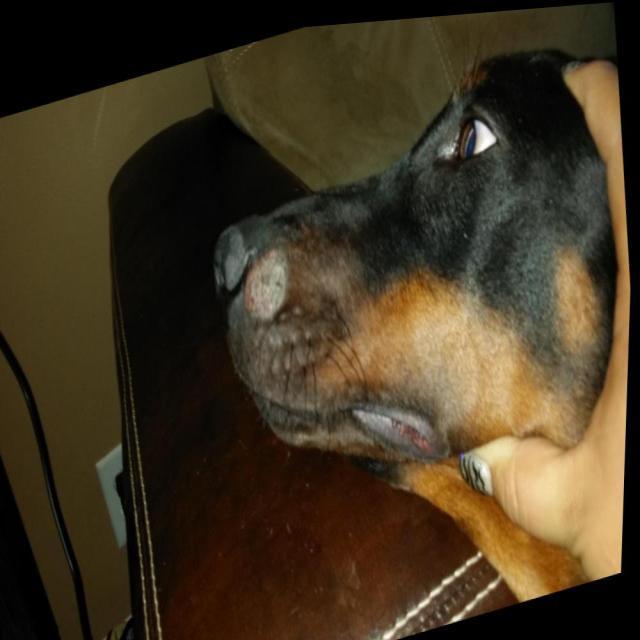
Canine ringworm (Dermatophytosis) — fungal infection caused by Microsporum or Trichophyton. Presents with circular alopecia, scaling, crusting, and broken hairs.